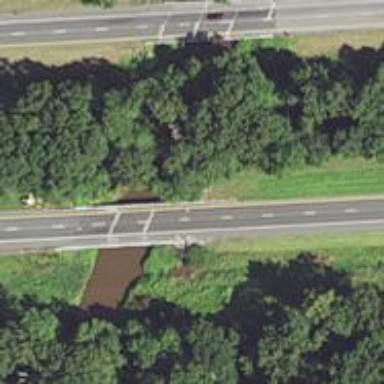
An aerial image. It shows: Bridge crossing over highway trunk expressway.